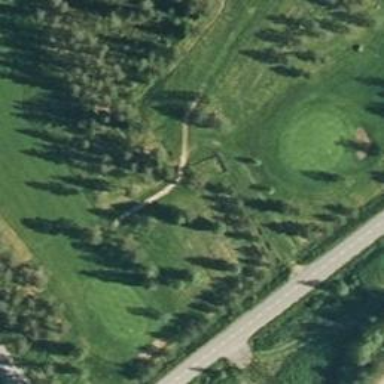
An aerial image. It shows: Pathway for golfing.